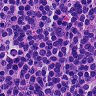
Metastatic tissue present: no